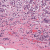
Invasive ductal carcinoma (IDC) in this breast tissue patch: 1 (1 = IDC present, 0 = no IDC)